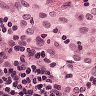
Metastatic tissue present: no